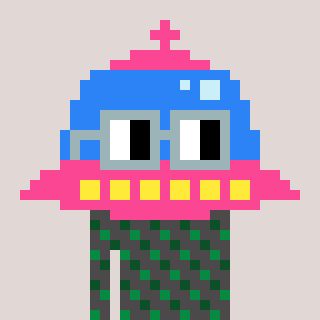
a pixel art character with square dark gray glasses, a ufo-shaped head and a grayscale-colored body on a warm background